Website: walmart
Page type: billing-address
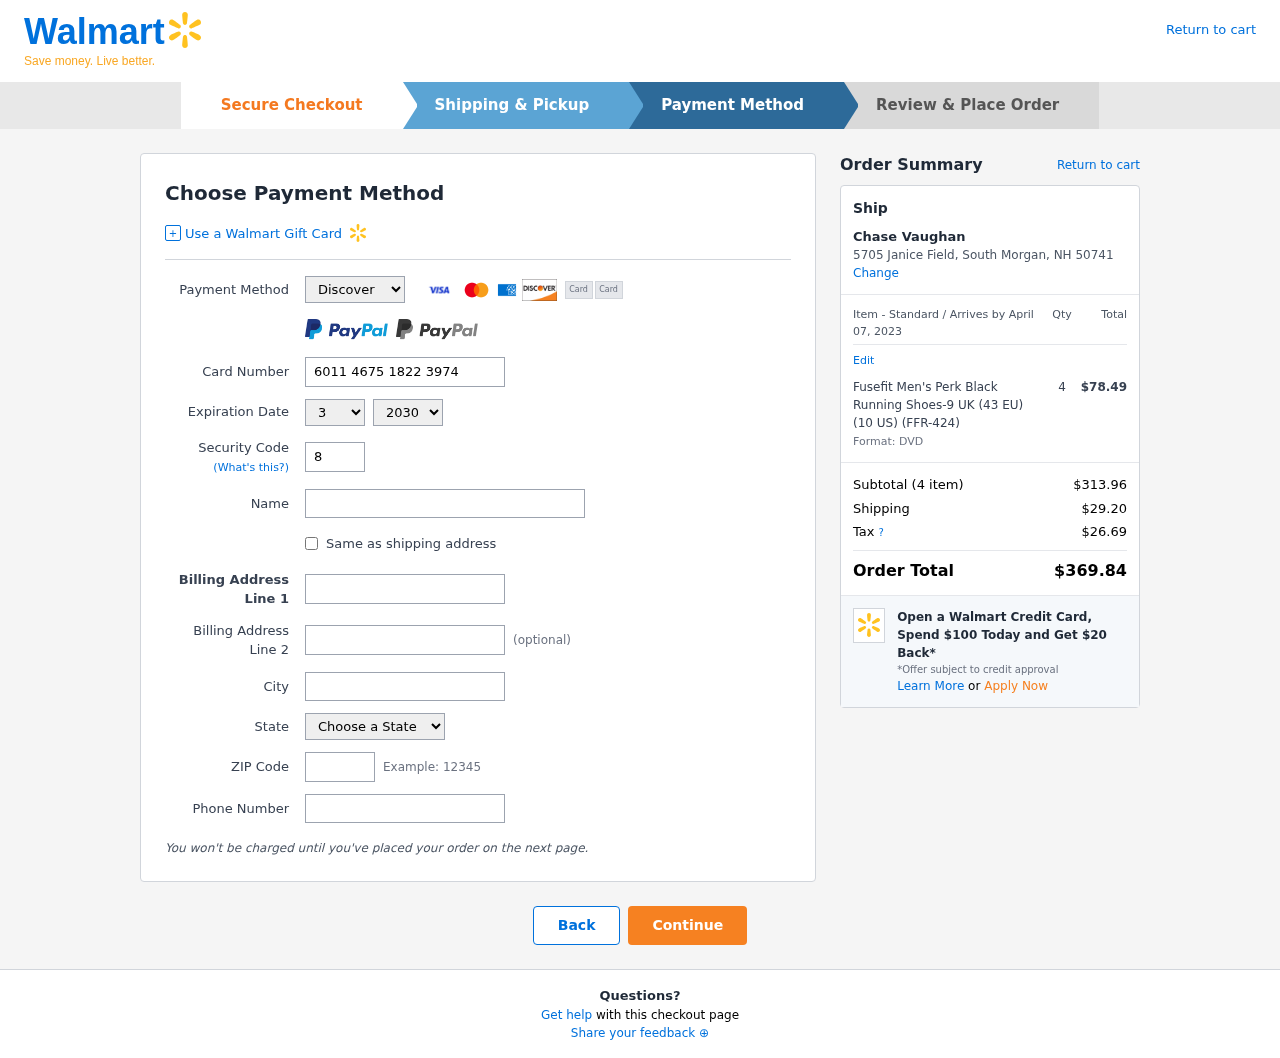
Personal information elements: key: PII_CARD_CVV
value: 827
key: PII_CARD_EXPIRY_MONTH
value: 03
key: PII_CARD_EXPIRY_YEAR
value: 30
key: PII_CARD_NUMBER
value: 6011 4675 1822 3974
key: PII_CARD_TYPE
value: Discover
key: PII_CITY
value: South Morgan
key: PII_CITY_STATE_ZIP
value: South Morgan, NH 50741
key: PII_FULLNAME
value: Chase Vaughan
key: PII_PHONE
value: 2633605432
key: PII_POSTCODE
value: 50741
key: PII_STATE
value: New Hampshire
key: PII_STREET
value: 5705 Janice Field
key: PII_FULLNAME2
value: Chase Vaughan
Product elements: key: PRODUCT1_NAME
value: Fusefit Men's Perk Black Running Shoes-9 UK (43 EU) (10 US) (FFR-424)
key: PRODUCT1_PRICE
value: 78.49
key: PRODUCT1_QUANTITY
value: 4
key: PRODUCT1_DESC
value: Format: DVD
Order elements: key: ORDER_DELIVERY_DATE
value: April 07, 2023
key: ORDER_NUM_ITEMS
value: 4
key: ORDER_SUBTOTAL
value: $313.96
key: ORDER_SHIPPING_COST
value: $29.20
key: ORDER_TAX
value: $26.69
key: ORDER_TOTAL
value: $369.84